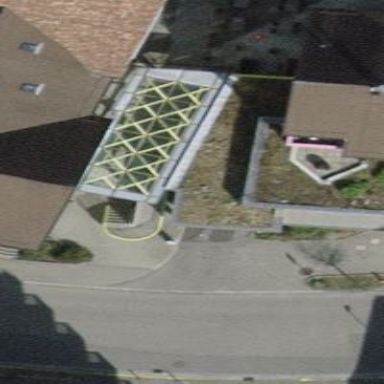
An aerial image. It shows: View of roof of building.